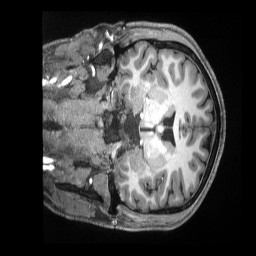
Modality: T1w
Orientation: coronal
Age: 23
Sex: male
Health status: ill
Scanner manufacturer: siemens
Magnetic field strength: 3 T
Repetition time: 2.5 s
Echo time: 0.00181 s